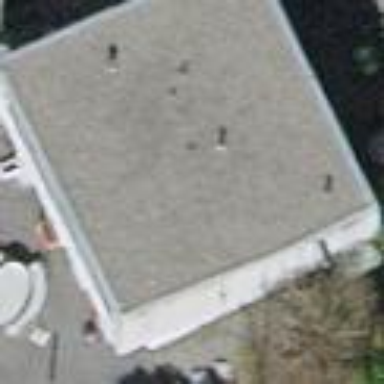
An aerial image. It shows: Detached building with flat roof.